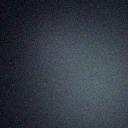
Screen state: off